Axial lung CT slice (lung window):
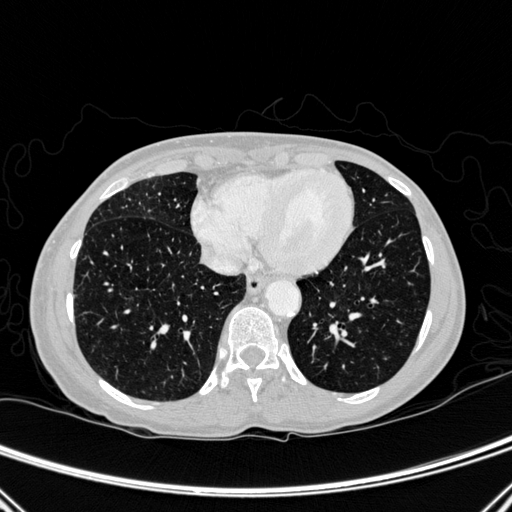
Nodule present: no